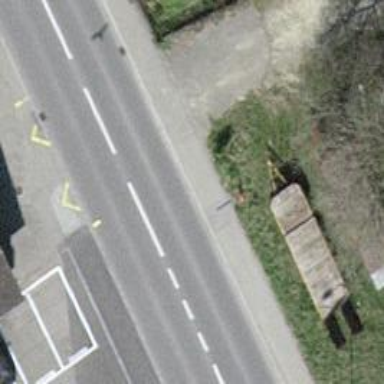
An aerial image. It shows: Public transport stop position.